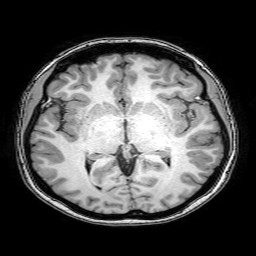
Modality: T1w
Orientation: coronal
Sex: female
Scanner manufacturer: philips
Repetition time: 0.008123 s
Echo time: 0.00372 s